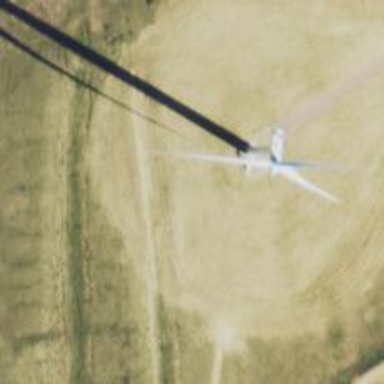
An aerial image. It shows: Wind generator powered by wind turbines of horizontal axis type. It is manufactured by Vestas.